Chest X-ray. View position: PA
Patient age: 34
Patient sex: M
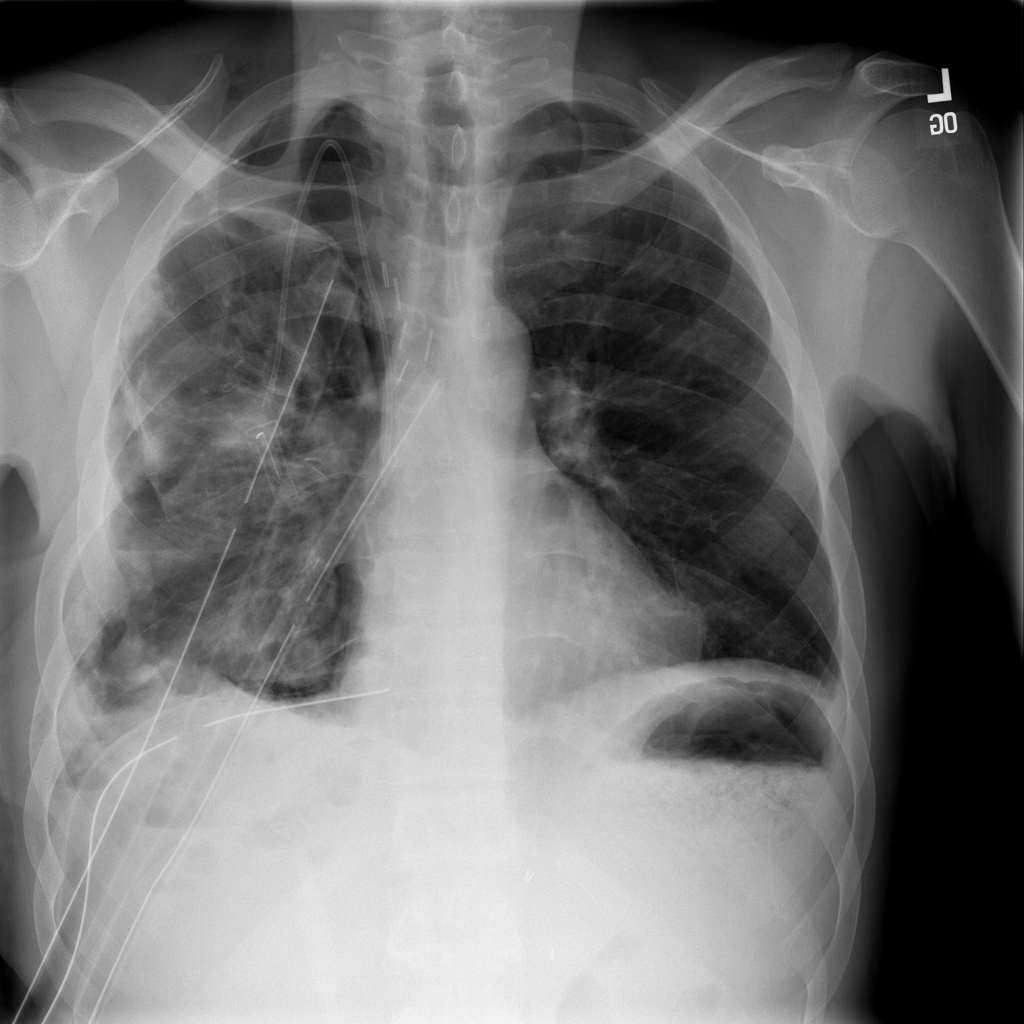
Finding: Pneumothorax